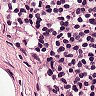
Metastatic tissue present: no